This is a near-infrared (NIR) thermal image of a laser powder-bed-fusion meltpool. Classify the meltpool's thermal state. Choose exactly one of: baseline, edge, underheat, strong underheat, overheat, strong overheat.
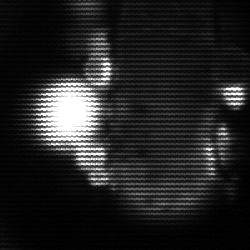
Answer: strong underheat